Question:
App1 interacts with App2(EJB application) using some client api exposed by App2.Uses CMT managed JTA transaction in Jboss.We are getting the UserTransaction from App2(Jboss) using JNDI look up.
1. App1 makes a call to App2 to insert data into DS2 using UserTransaction's begin() and commit().
2. App1 makes a call to DS1 using Hibernate JPA to insert data into DS1 using JPATransaction Manager.
3. Is it possible to wrap above both DB operations in a single transaction(Distributed transaction)
PFB the image which describes requirement
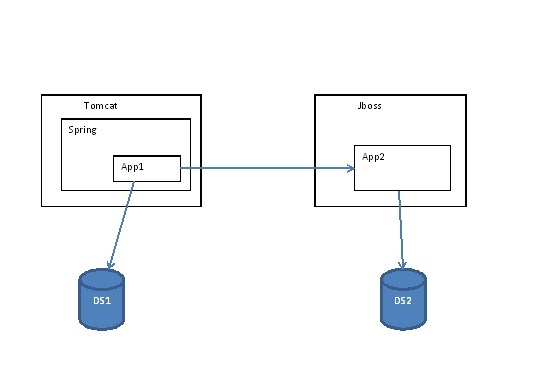
Answer: To do this it's necessary to implement your own transactional resource, capable of joining an ongoing JTA transaction. See this <URL> as well for some guidelines, one way to see how this is done is to look at XA driver code for a database or JMS resource, and base yourself on that.
This is not trivial to do and a very rare use case, usually solved in practice by adopting an alternative design. One way would be to extract the necessary code from App2 into a jar library, and use it in Tomcat with a JTA transaction manager like Atomikos connected to two XA JTA datasources.
Another way is to flush the SQL statements into the database into tomcat and see if that works, before sending a synchronous call to JBoss, returning the result if the transaction in JBoss went through.
Depending on that commit/rollback in tomcat. This does not guarantee that will work 100% of the times (network failure etc) but might be acceptable depending on what the system does and the business consequences of a failed transaction.
Yet another way is to make the operation revertable in JBoss side and expose a compensate service used by tomcat in case errors are detected. For that and making the two servers JBoss you could take advantage of the JBoss <URL>.
Which way is better it depends on the use case, but implementing your own XA transactional services is a big undertaking, I would be simpler to change the design. The reason that very few projects are doing it is doing it is that it's complex and there are simpler alternatives.